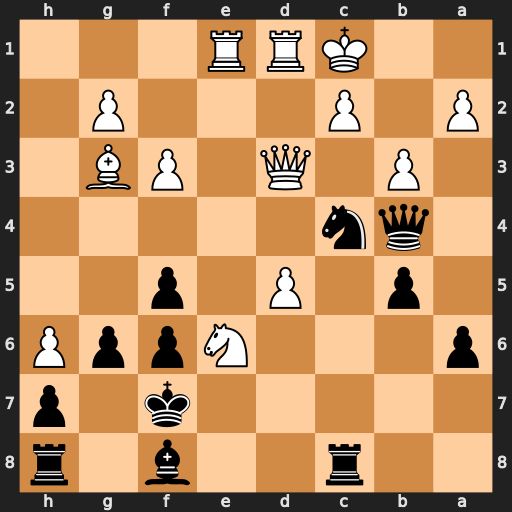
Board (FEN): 2r2b1r/5k1p/p3NppP/1p1P1p2/1qn5/1P1Q1PB1/P1P3P1/2KRR3
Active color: b
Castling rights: -
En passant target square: -
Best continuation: Qa3+ Kb1 Qb2#